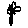
Label: flower